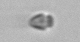
Label: Heterocapsa_rotundata